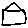
Label: house